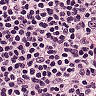
Metastatic tissue present: no